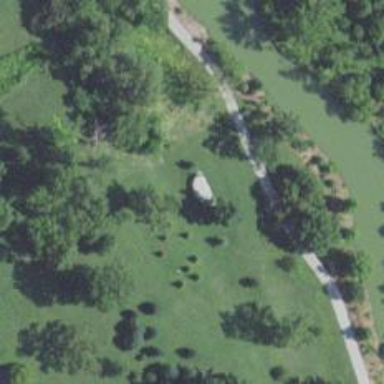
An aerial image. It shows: Historic memorial.